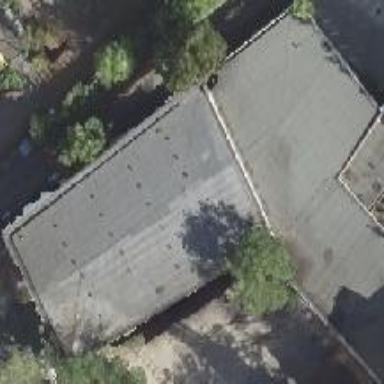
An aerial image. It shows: Flat-roofed school building.